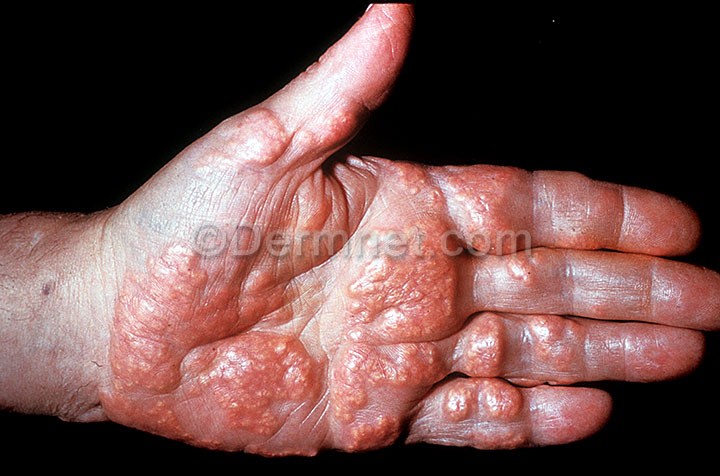
Disease: Systemic Disease